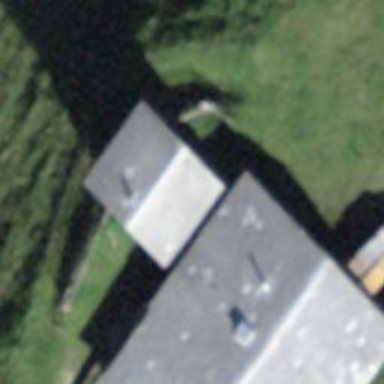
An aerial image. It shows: Building with ridge on the roof.